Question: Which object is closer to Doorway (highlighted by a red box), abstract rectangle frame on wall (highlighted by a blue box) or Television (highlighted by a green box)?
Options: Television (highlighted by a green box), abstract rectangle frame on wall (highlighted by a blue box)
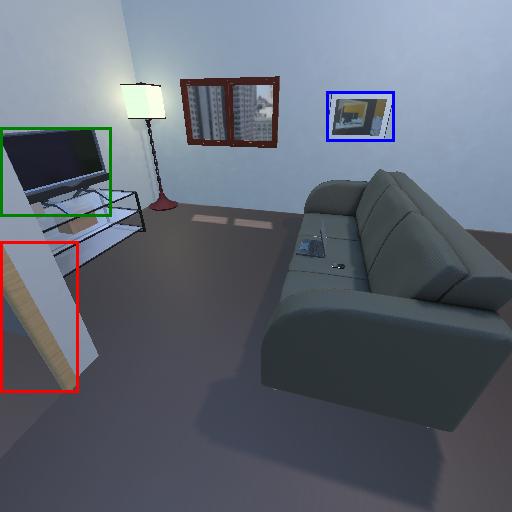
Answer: Television (highlighted by a green box)